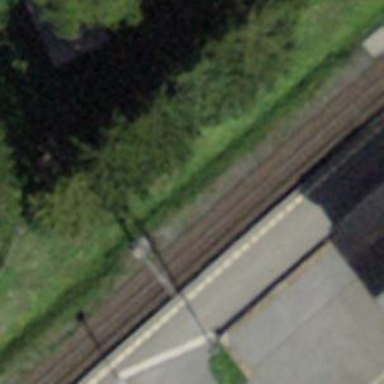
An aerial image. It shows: Railway signal.